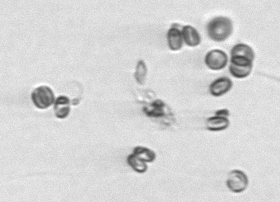
Label: Thalassiosira_sp_aff_mala